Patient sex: F
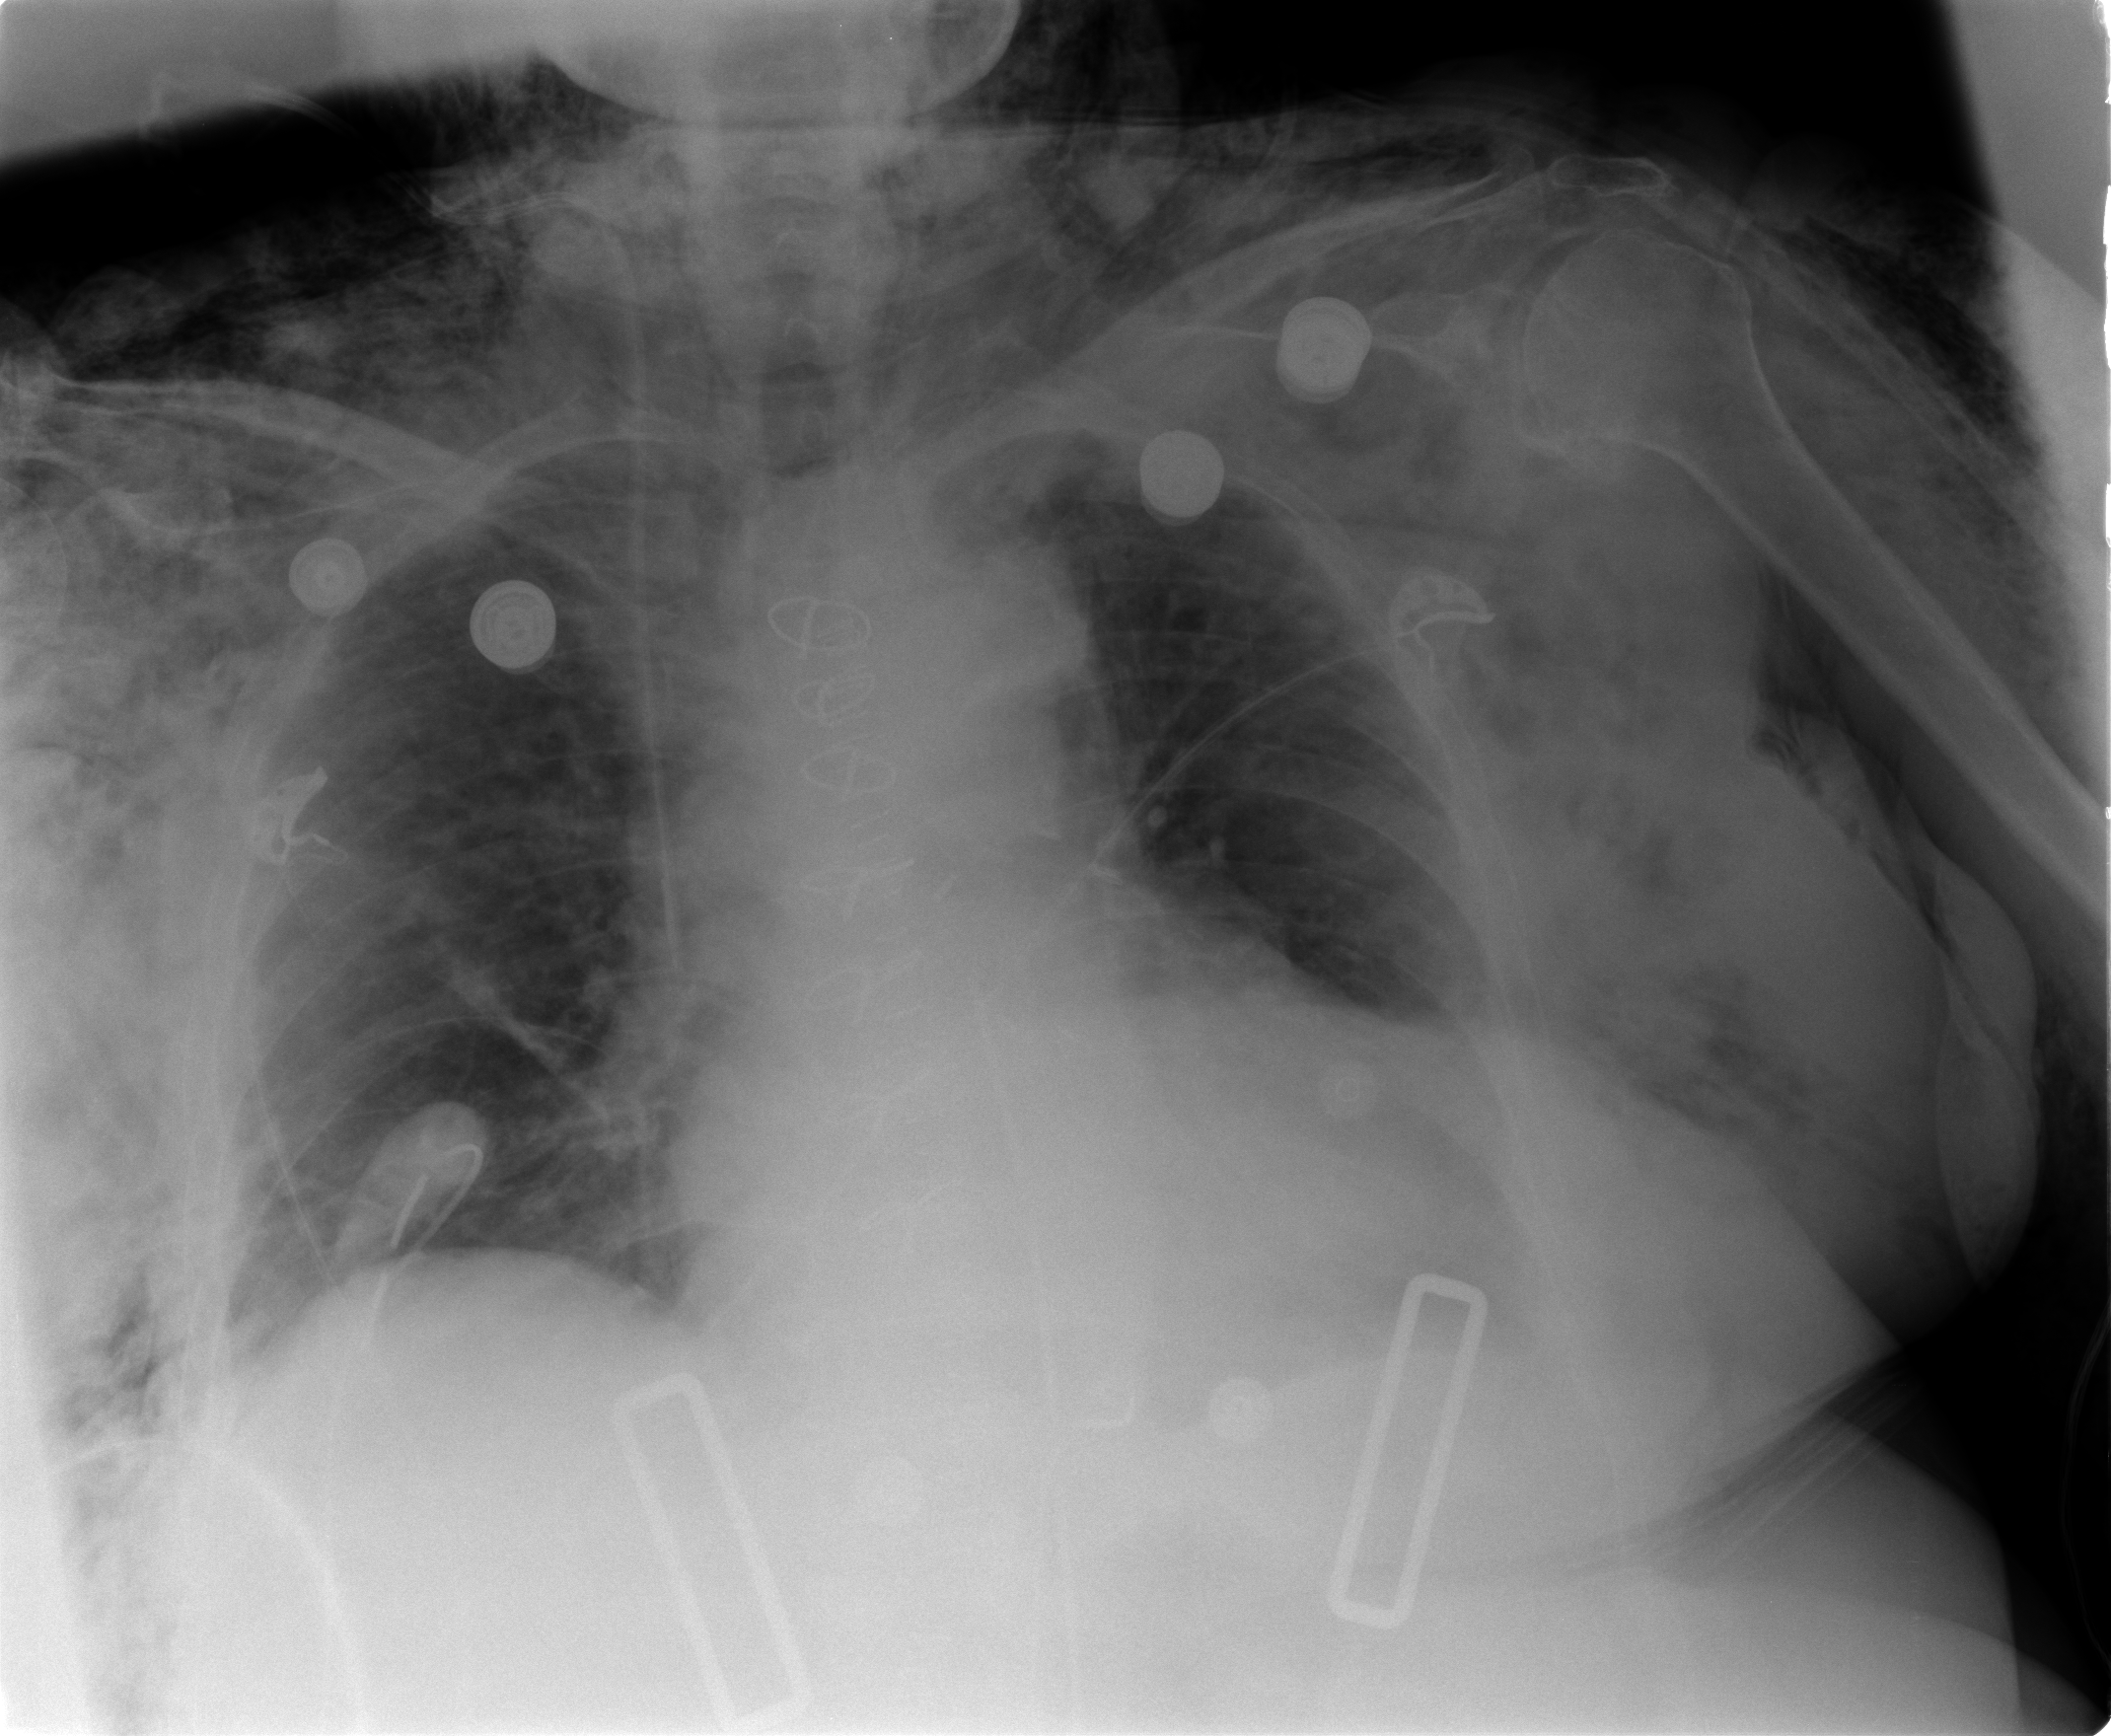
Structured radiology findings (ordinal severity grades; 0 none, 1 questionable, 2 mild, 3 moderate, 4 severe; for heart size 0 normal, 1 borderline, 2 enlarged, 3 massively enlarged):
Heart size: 2
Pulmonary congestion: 3
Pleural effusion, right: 0
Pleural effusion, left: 2
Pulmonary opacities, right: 0
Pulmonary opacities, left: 0
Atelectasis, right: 2
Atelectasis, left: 2